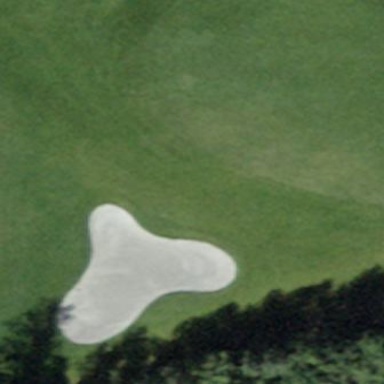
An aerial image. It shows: Sand bunker on golf course.